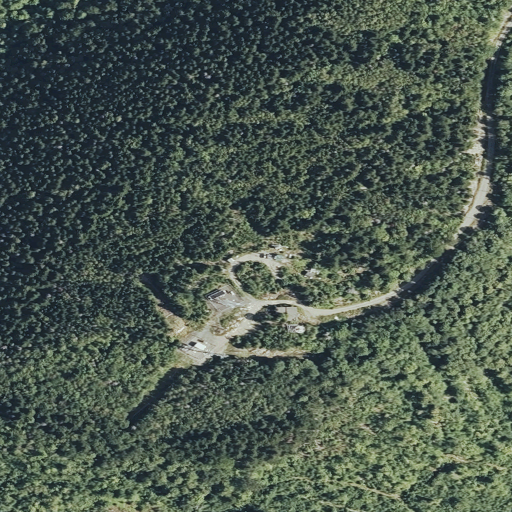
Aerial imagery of mountain in Maine named Musquash Mountain containing evergreen forest, deciduous forest, mixed forest, herbaceous wetlands, open development, low intensity development, shrub, medium intensity development, and open water